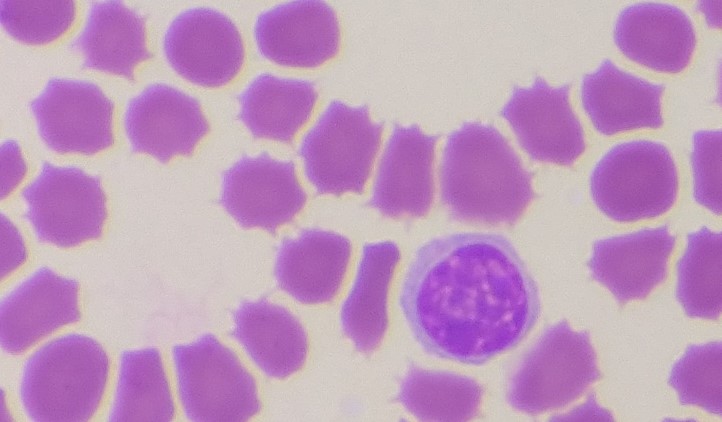
White blood cell type: Lymphocyte